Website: home-depot
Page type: receipt
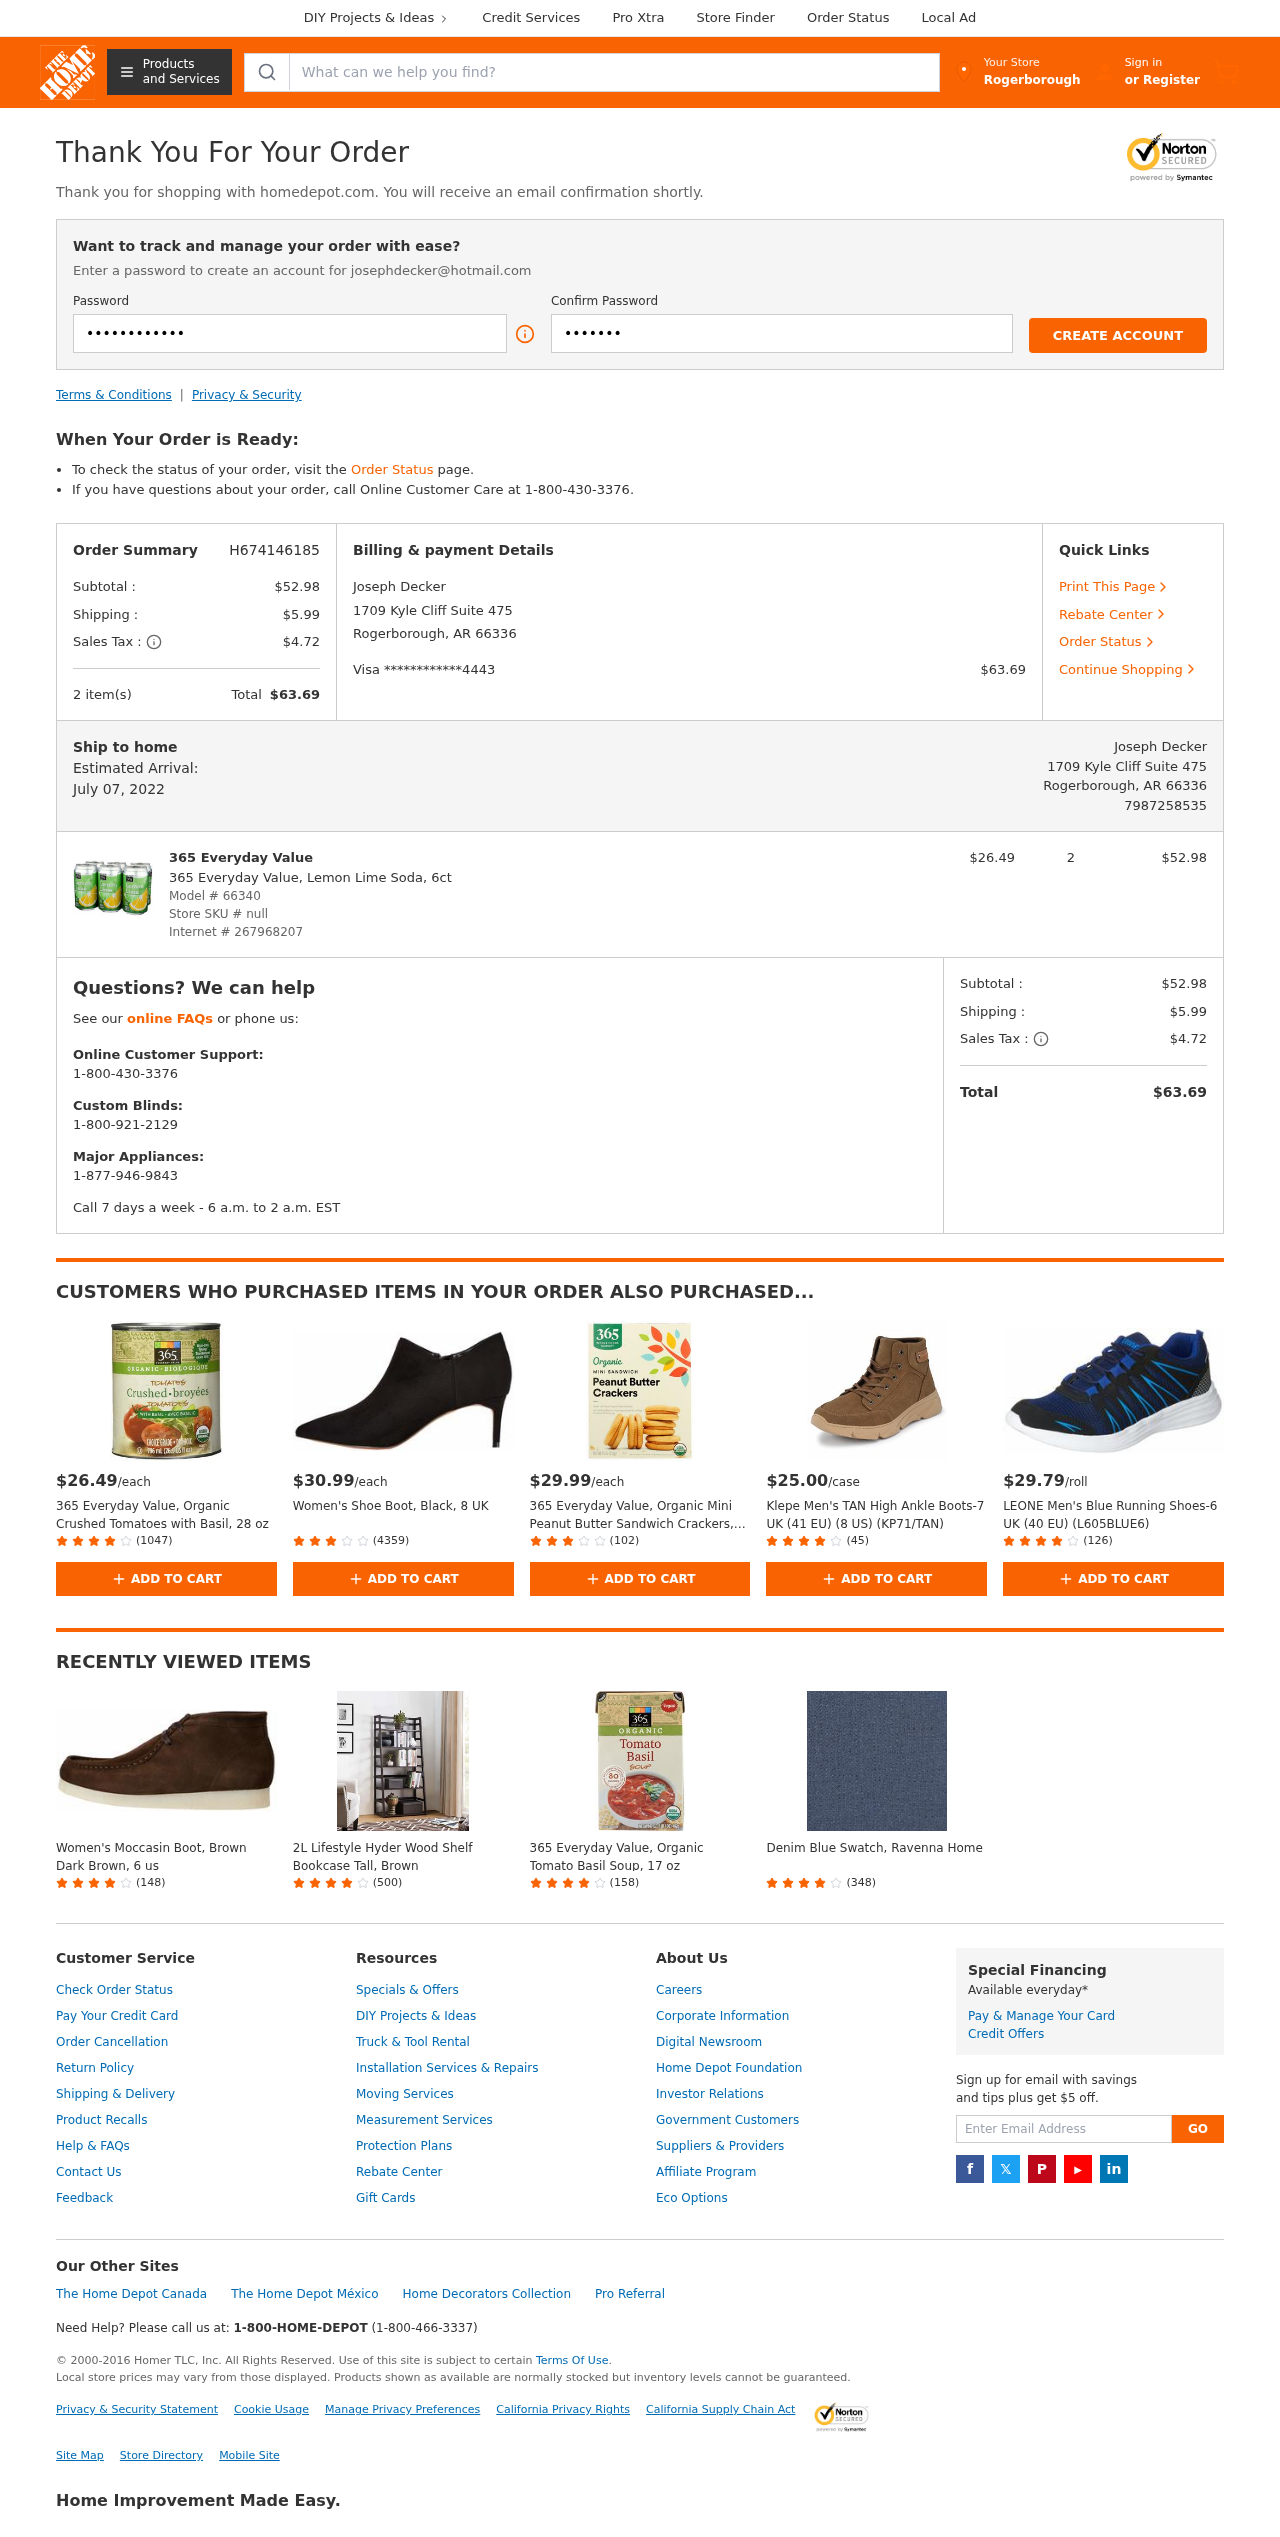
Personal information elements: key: PII_CARD_LAST4
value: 4443
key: PII_CARD_TYPE
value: Visa
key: PII_CITY
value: Rogerborough
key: PII_EMAIL
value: josephdecker@hotmail.com
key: PII_FULLNAME
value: Joseph Decker
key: PII_PHONE
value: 7987258535
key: PII_STREET
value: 1709 Kyle Cliff Suite 475
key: PII_CITY_STATE_ZIP
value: Rogerborough, AR 66336
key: PII_FULLNAME2
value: Joseph Decker
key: PII_STREET2
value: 1709 Kyle Cliff Suite 475
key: PII_CITY_STATE_ZIP2
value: Rogerborough, AR 66336
Product elements: key: PRODUCT1_BRAND
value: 365 Everyday Value
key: PRODUCT1_NAME
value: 365 Everyday Value, Lemon Lime Soda, 6ct
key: PRODUCT1_PRICE
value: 26.49
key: PRODUCT1_QUANTITY
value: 2
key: PRODUCT2_PRICE
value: $26.49
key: PRODUCT2_NAME
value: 365 Everyday Value, Organic Crushed Tomatoes with Basil, 28 oz
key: PRODUCT2_NUM_RATINGS
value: (1047)
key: PRODUCT3_PRICE
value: $30.99
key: PRODUCT3_NAME
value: Women's Shoe Boot, Black, 8 UK
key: PRODUCT3_NUM_RATINGS
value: (4359)
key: PRODUCT4_PRICE
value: $29.99
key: PRODUCT4_NAME
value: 365 Everyday Value, Organic Mini Peanut Butter Sandwich Crackers, 7.5 oz
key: PRODUCT4_NUM_RATINGS
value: (102)
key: PRODUCT5_PRICE
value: $25.00
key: PRODUCT5_NAME
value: Klepe Men's TAN High Ankle Boots-7 UK (41 EU) (8 US) (KP71/TAN)
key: PRODUCT5_NUM_RATINGS
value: (45)
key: PRODUCT6_PRICE
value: $29.79
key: PRODUCT6_NAME
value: LEONE Men's Blue Running Shoes-6 UK (40 EU) (L605BLUE6)
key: PRODUCT6_NUM_RATINGS
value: (126)
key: PRODUCT7_NAME
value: Women's Moccasin Boot, Brown Dark Brown, 6 us
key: PRODUCT7_NUM_RATINGS
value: (148)
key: PRODUCT8_NAME
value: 2L Lifestyle Hyder Wood Shelf Bookcase Tall, Brown
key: PRODUCT8_NUM_RATINGS
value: (500)
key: PRODUCT9_NAME
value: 365 Everyday Value, Organic Tomato Basil Soup, 17 oz
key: PRODUCT9_NUM_RATINGS
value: (158)
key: PRODUCT10_NAME
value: Denim Blue Swatch, Ravenna Home
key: PRODUCT10_NUM_RATINGS
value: (348)
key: PRODUCT_MODEL_NUMBER
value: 66340
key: PRODUCT_INTERNET_NUMBER
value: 267968207
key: PRODUCT1_LINE_TOTAL
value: $52.98
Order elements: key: ORDER_ID
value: H674146185
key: ORDER_SUBTOTAL
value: $52.98
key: ORDER_SHIPPING_COST
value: $5.99
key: ORDER_TAX
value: $4.72
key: ORDER_NUM_ITEMS
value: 2 item(s)
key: ORDER_TOTAL
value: $63.69
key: ORDER_DELIVERY_DATE
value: July 07, 2022
Search elements: key: HEADER_SEARCH
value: What can we help you find?
Other elements: key: STORE_SKU
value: null